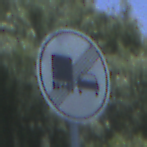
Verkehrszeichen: EndeUeberholverbotKraftfahrzeuge
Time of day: Midday
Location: Outdoor (Nature)
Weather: Clear
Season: Summer
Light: Natural